Question: I am creating my own OnAdvancedDrawItem to change the color of the MainMenu. It works well but I get an annoying white line at the bottom.

It disappears when running the mouse over the menu but comes back when another application is selected. How can I get rid of it?
Here is my basic code for the background coloring.
'''
unit MenMain;
interface
uses Windows, Messages, SysUtils, Variants, Classes, Graphics, Controls, Forms,Dialogs, Menus, ImgList, StdCtrls;
type
TForm1 = class(TForm)
MainMenu1: TMainMenu;
File2: TMenuItem;
Edit1: TMenuItem;
Window1: TMenuItem;
procedure Window1AdvancedDrawItem(Sender: TObject; ACanvas: TCanvas; ARect: TRect; State: TOwnerDrawState);
private
public
end;
var
Form1: TForm1;
implementation
{$R *.dfm}
procedure TForm1.Window1AdvancedDrawItem(Sender: TObject; ACanvas: TCanvas; ARect: TRect; State: TOwnerDrawState);
begin
with TMenuItem(Sender) do
begin
with ACanvas do
begin
Brush.Color := clMoneyGreen;
Inc(ARect.Bottom,1);
FillRect(ARect);
Font.Color := clBlue;
DrawText(ACanvas.Handle, PChar(Caption),Length(Caption),ARect, DT_SINGLELINE or DT_VCENTER);
end;
end;
end;
end.
'''
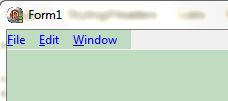
Answer: The 'ARect' parameter of the 'OnAdvancedDrawItem' event handler is the 'rcItem' of the 'DRAWITEMSTRUCT' that's passed to the 'WM_DRAWITEM' message. The <URL> has this to say about the rectangle:
> A rectangle that defines the boundaries of the control to be drawn.
This rectangle is in the device context specified by the member.
The system automatically clips anything that the owner window draws in
the device context for combo boxes, list boxes, and buttons, but does
not clip menu items. When drawing menu items, the owner window must
not draw outside the boundaries of the rectangle defined by the
member.
So although the device context is not clipped to the rectangle, you're responsible for not drawing outside of it. That happens when you execute 'Inc(ARect.Bottom,1);' before filling the rectangle.